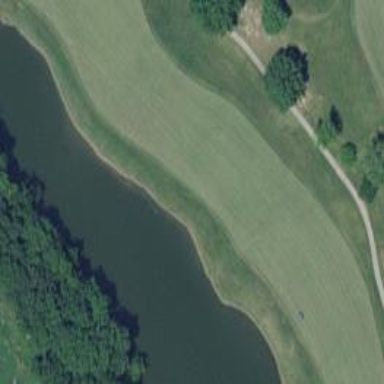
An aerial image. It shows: Golf fairway surrounded by grass.